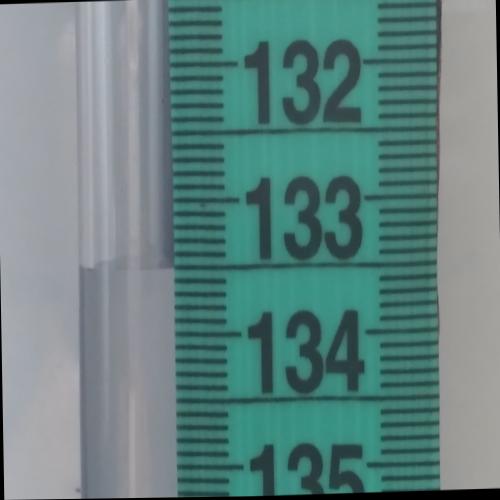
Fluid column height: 133.5 cm